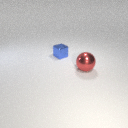
large red metal sphere to the right of small blue metal cube